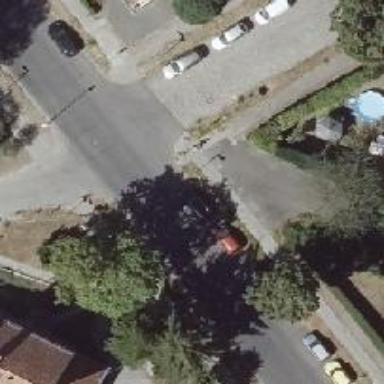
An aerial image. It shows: Informal crossing.